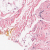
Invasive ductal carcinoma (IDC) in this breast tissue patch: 0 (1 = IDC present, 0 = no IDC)